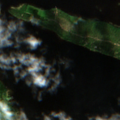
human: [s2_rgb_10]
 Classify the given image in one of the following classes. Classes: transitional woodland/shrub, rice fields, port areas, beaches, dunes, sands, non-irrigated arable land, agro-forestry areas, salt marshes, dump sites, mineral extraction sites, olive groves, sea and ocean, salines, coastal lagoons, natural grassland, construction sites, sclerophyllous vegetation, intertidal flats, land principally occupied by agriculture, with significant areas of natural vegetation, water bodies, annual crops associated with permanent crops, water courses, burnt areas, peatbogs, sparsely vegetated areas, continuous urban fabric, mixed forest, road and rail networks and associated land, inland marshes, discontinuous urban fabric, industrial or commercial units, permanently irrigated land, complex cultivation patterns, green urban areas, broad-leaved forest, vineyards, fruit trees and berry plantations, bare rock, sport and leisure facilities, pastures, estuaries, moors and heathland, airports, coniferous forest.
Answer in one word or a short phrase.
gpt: coniferous forest, mixed forest, water bodies